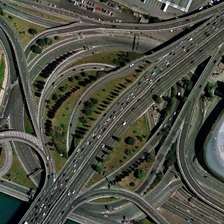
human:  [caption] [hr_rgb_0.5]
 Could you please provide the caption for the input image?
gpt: some green trees are near a viaduct with many cars .

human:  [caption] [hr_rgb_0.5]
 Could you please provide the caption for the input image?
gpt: some green trees are near a viaduct with many cars .

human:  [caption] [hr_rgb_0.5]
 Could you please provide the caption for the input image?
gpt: some green trees are near a viaduct with many cars .

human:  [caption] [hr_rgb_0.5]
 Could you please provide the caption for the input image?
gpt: some green trees are near a viaduct with many cars .

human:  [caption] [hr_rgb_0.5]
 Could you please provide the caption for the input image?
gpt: some green trees are near a viaduct with many cars .